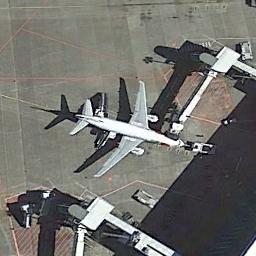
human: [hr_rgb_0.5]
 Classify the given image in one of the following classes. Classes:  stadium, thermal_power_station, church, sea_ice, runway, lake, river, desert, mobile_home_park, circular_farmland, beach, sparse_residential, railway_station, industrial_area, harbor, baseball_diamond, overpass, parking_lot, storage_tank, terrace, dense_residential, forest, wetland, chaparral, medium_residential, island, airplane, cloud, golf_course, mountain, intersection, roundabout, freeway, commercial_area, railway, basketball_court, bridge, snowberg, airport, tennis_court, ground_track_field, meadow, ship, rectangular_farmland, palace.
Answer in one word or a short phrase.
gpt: airplane